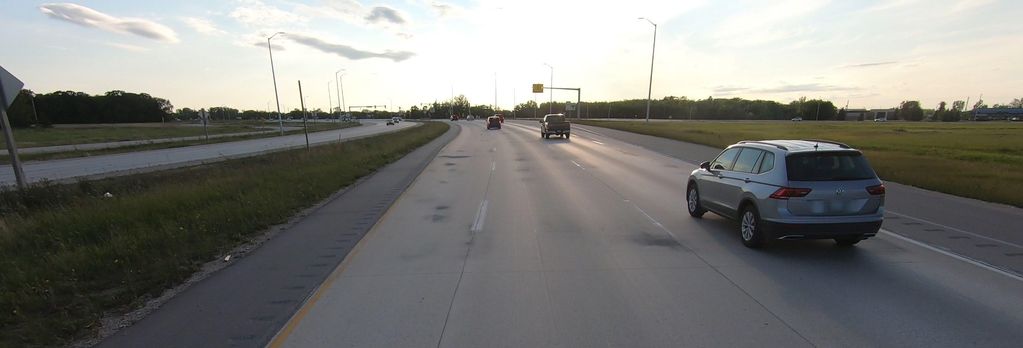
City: winnipeg